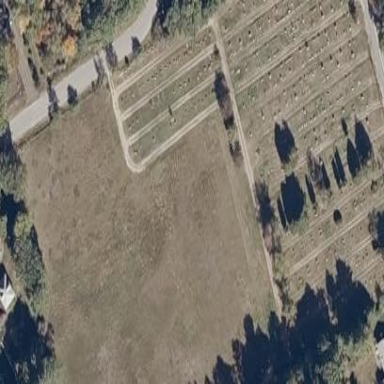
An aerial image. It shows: Graveyard area designated as cemetery.